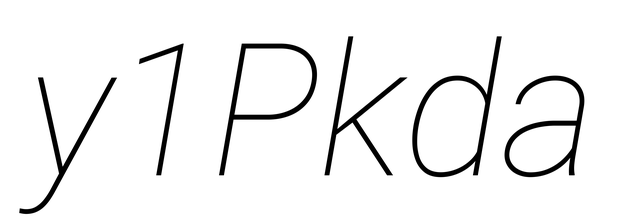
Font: Roboto-Italic_Thin_Italic